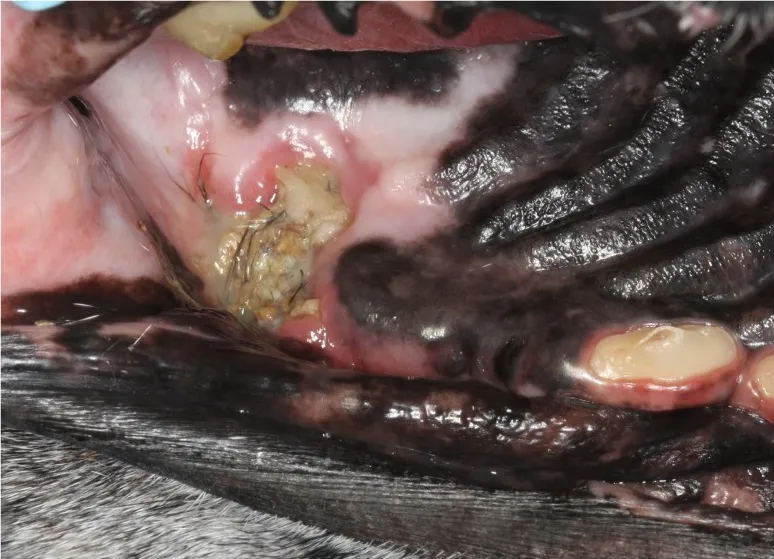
An intraoral photograph of the dog in dorsal recumbency with ORNJ of the left maxilla (Case 5). There is an area of soft tissue necrosis at the level of missing left maxillary first molar tooth with underlying exposed necrotic bone covered partially by debris and hair. Note also the severe abrasion of all remaining teeth.
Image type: medical_photograph (other_medical_photograph)